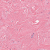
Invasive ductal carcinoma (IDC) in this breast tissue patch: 0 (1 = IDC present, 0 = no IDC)